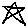
Label: star